Field crop: maize
Growth stage: 1
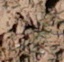
Species: lolium